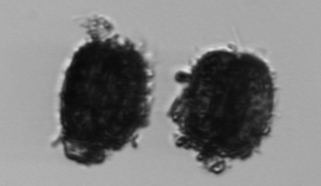
Label: Thalassiosira_TAG_external_detritus